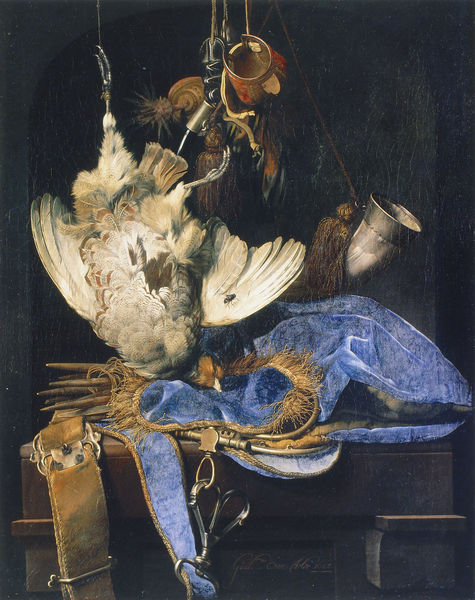
Titel: Jagdstillleben
Künstler: Willem van Aelst
Institution: Stockholm, Nationalmuseum
Schlagwörter: blau, gemälde, vogel, weiß, tisch, gürtel, malerei, federn, gefieder, horn, stilleben, stillleben, zaumzeug, fliege, hängen, jagd, hängend, leder, kralle, schlüssel, köcher, pfeile, karabiner, jägerhorn, nängen